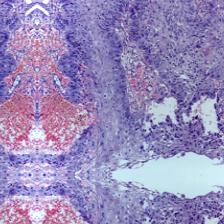
Diagnosis: OSCC